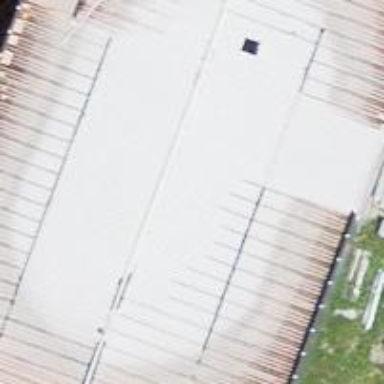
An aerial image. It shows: Industrial building.